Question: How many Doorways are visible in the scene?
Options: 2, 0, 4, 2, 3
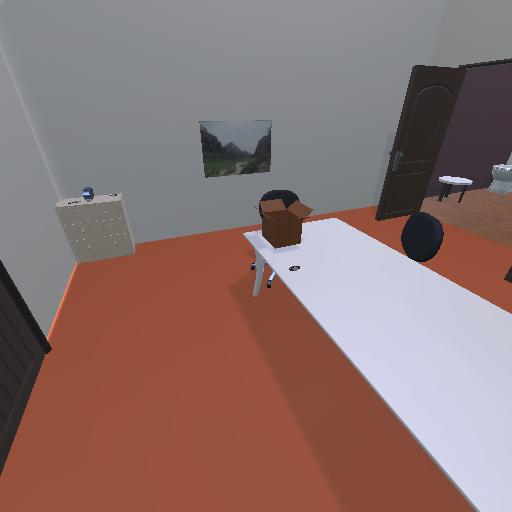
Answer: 2